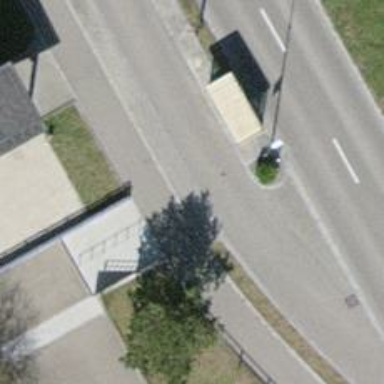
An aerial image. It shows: Platform for public transport. The platform is located by the road.